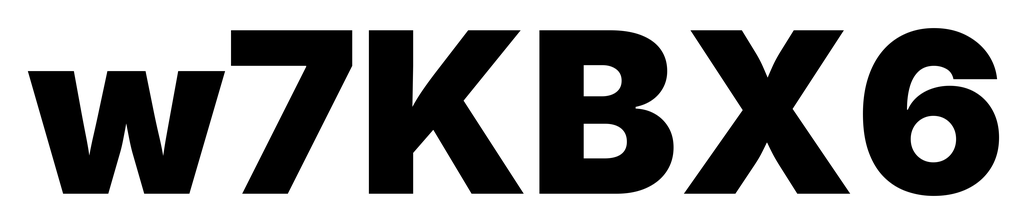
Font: Inter_Black